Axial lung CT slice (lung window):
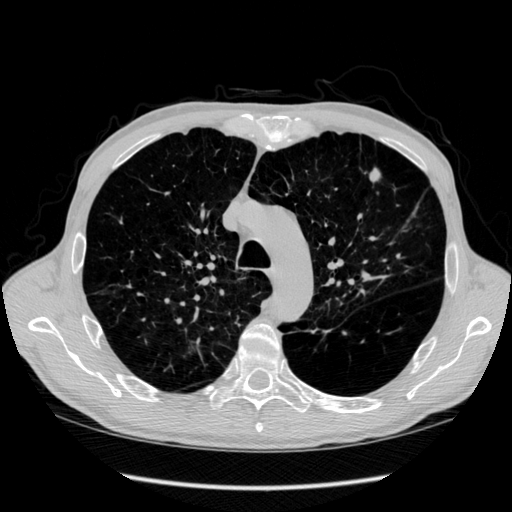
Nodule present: yes
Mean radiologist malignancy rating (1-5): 4